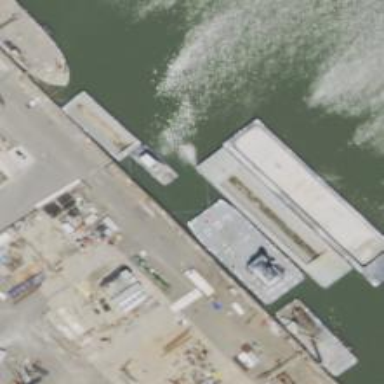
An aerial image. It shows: Man-made pier.